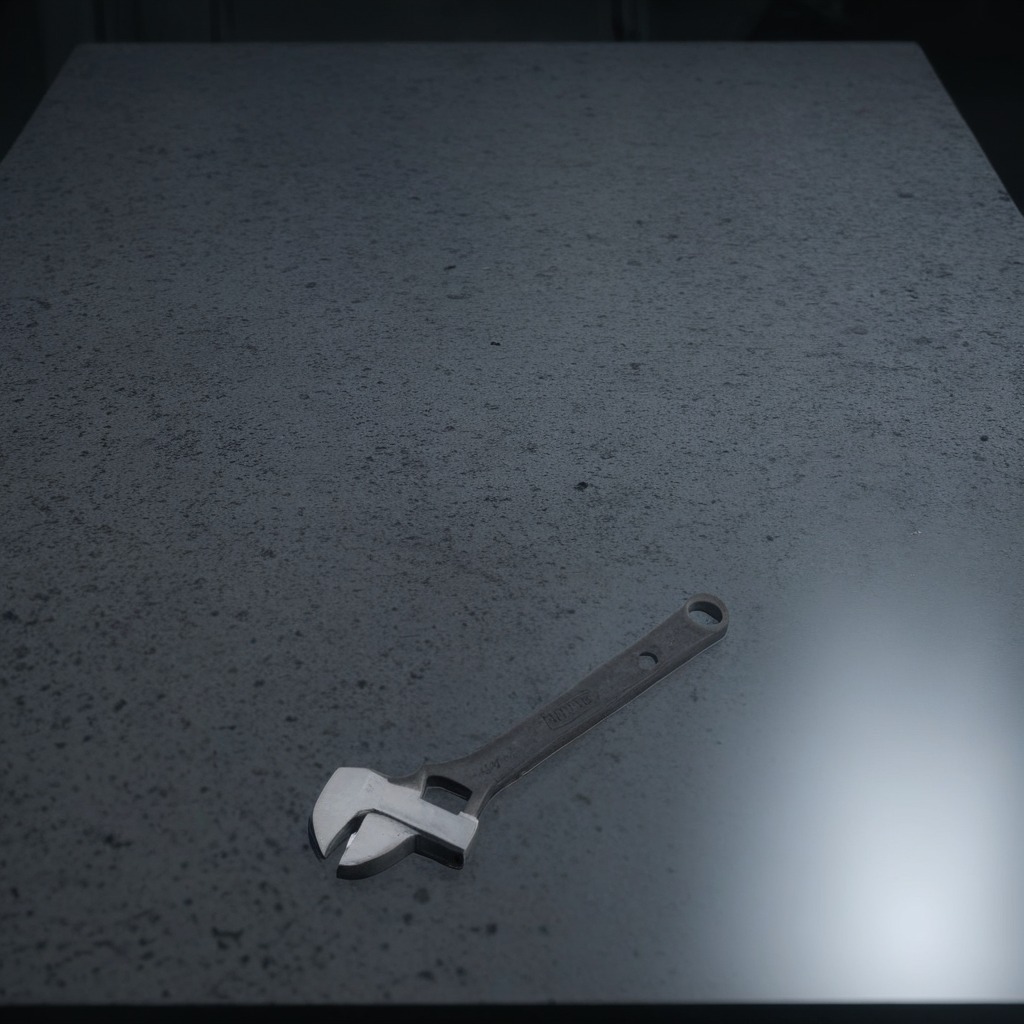
An wrench is lying on a clean granite table inside a workshop at night dim ambient light soft shadows worn but